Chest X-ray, AP view. Patient: 61 years old, sex M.
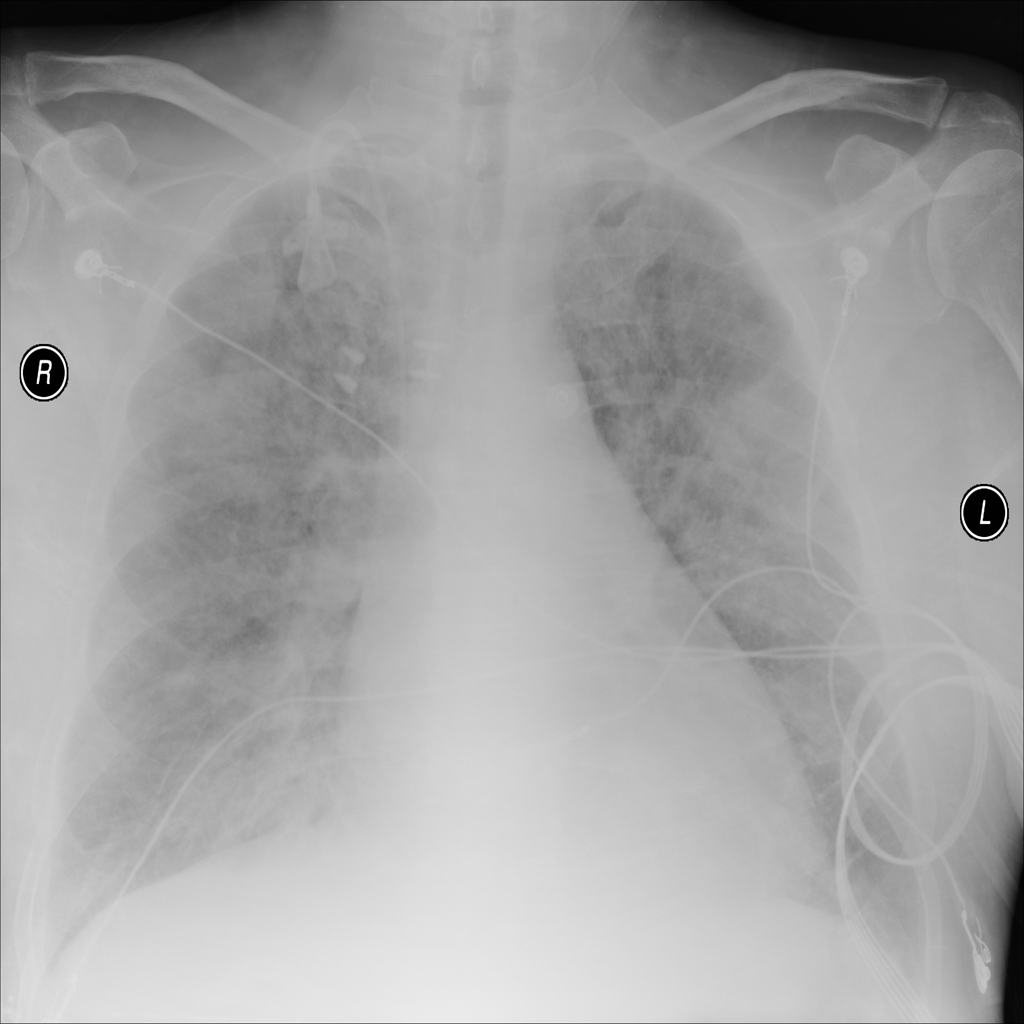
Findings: No Finding